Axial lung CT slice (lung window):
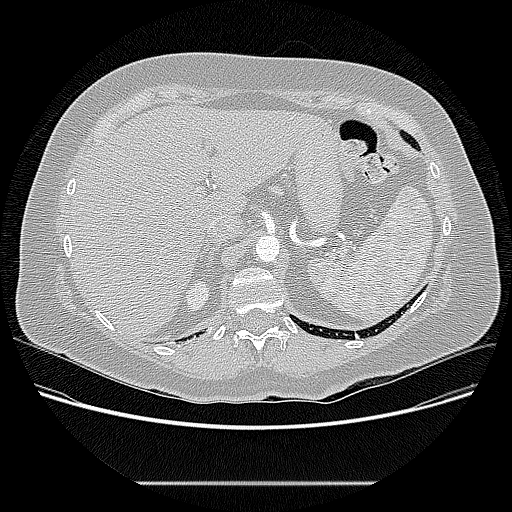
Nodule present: no